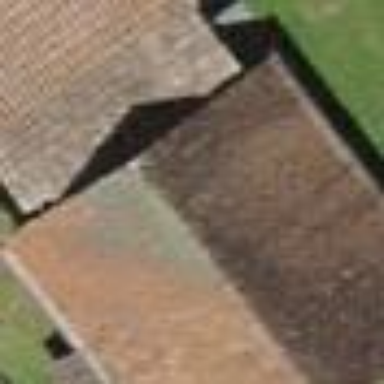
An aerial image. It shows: Barn.